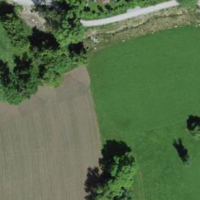
EUNIS habitat code: 24
Species observed at this site:
Trifolium repens
Anas platyrhynchos
Parus major